Frequency: 80000
Velocity: 0,248
Power: 39,7
Pulse duration: 0,0000001
Pass count: 1
Magnification: 10
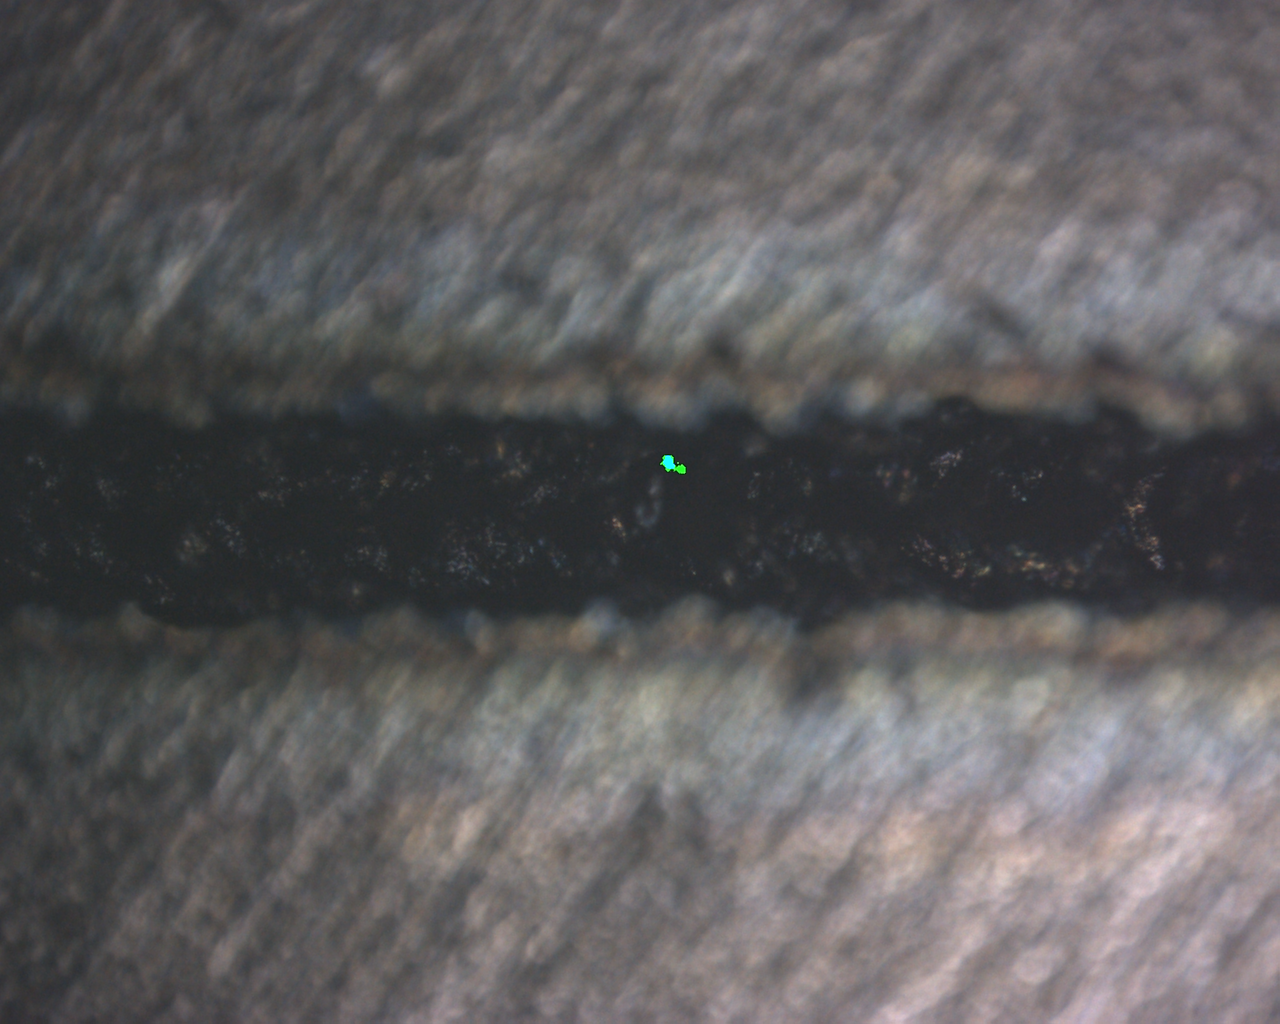
Measured width: 128.874
Other width: 91.092